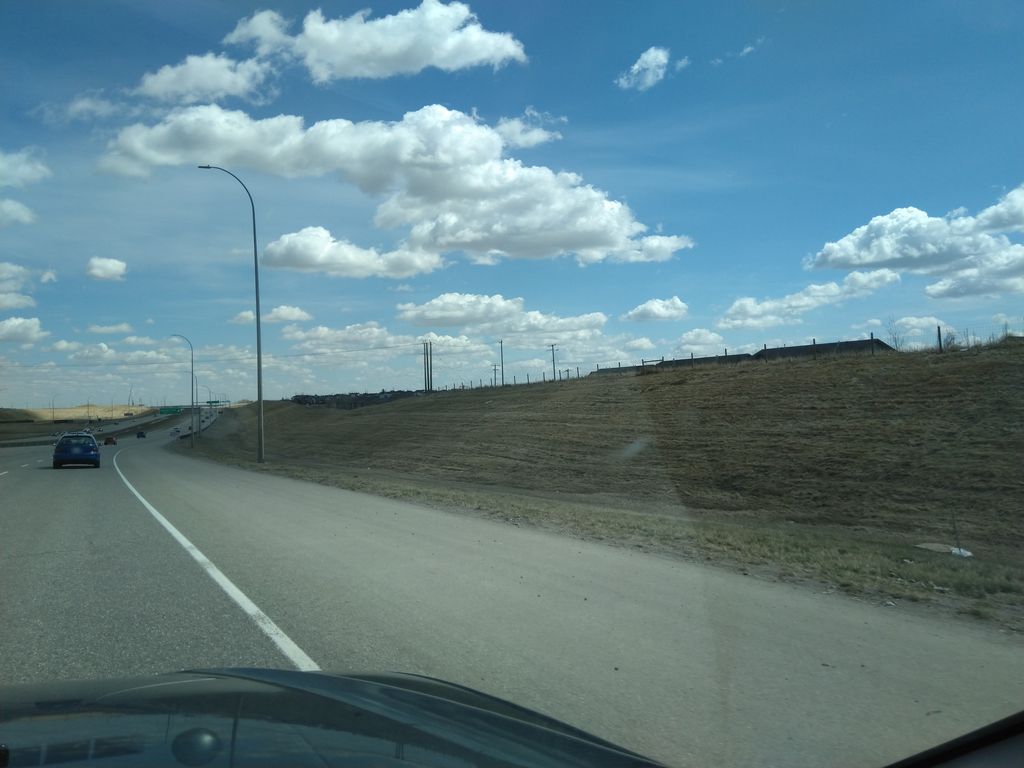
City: calgary